Question: I've been looking for a while for a jQuery or JavaScript heatmap that looks close to this:

Infovis has a Treemap, but those borders within each box is annoying/not what I'm looking for.
I'd prefer to stick with a language that I'm familiar with, javascript, jQuery, Perl, but willing to expand if the solution is out there.
Note: I've been told "R" language can do this, but this might be overkill for the dataset I have. Example dataset could be States for each box, size based on population, and color based on unemployment rate (not to be too dramatic).
Any ideas would be appreciated.
Thanks
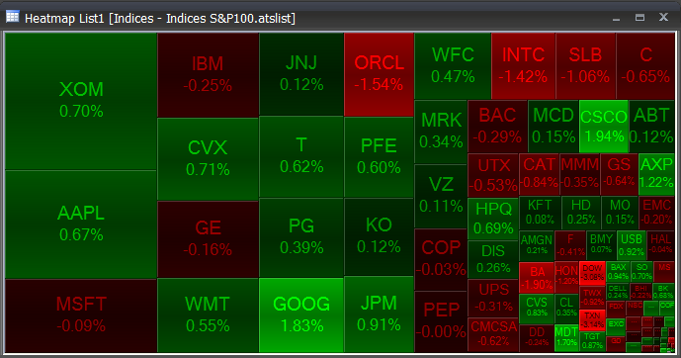
Answer: What about this example from the JavaScript InfoVis Toolkit ( <URL>?
<URL>